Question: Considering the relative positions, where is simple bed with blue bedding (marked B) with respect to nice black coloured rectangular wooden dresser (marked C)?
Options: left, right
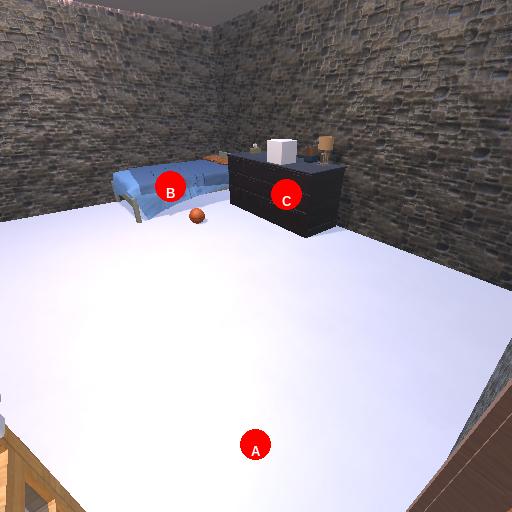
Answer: left